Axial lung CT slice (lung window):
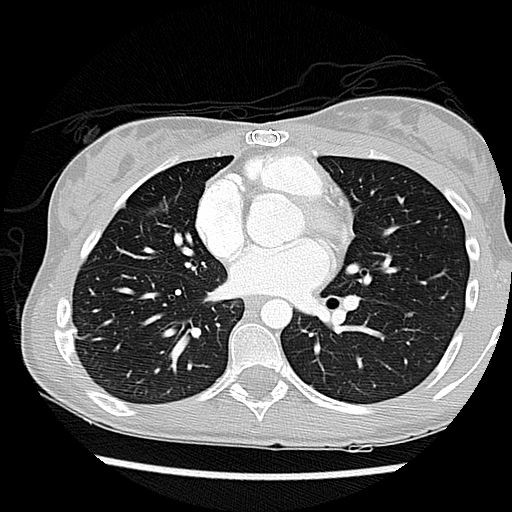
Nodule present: no